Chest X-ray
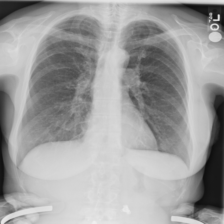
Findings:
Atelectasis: negative
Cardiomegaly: negative
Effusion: negative
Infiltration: negative
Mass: negative
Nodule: negative
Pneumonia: negative
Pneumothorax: negative
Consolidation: negative
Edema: negative
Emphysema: positive
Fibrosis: negative
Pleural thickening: negative
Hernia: negative